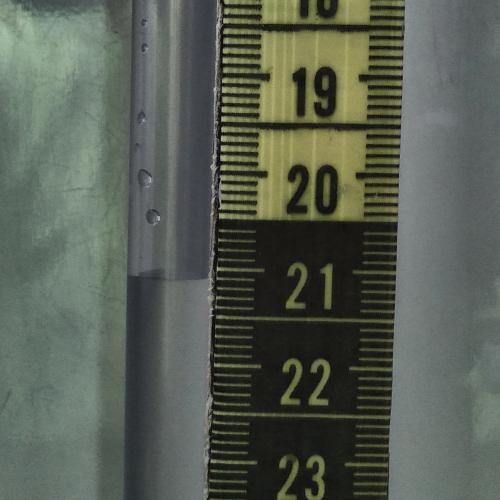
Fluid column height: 21.1 cm